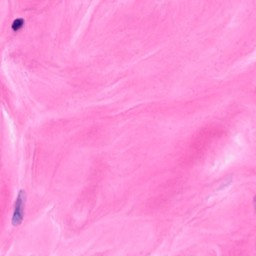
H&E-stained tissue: Breast